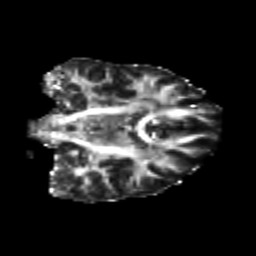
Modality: FA
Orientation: coronal
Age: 23
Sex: female
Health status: healthy
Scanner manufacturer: philips
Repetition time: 7.386 s
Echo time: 0.08599 s